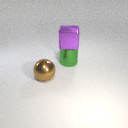
large green metal cylinder below large purple metal cube